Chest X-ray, PA view. Patient: 43 years old, sex F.
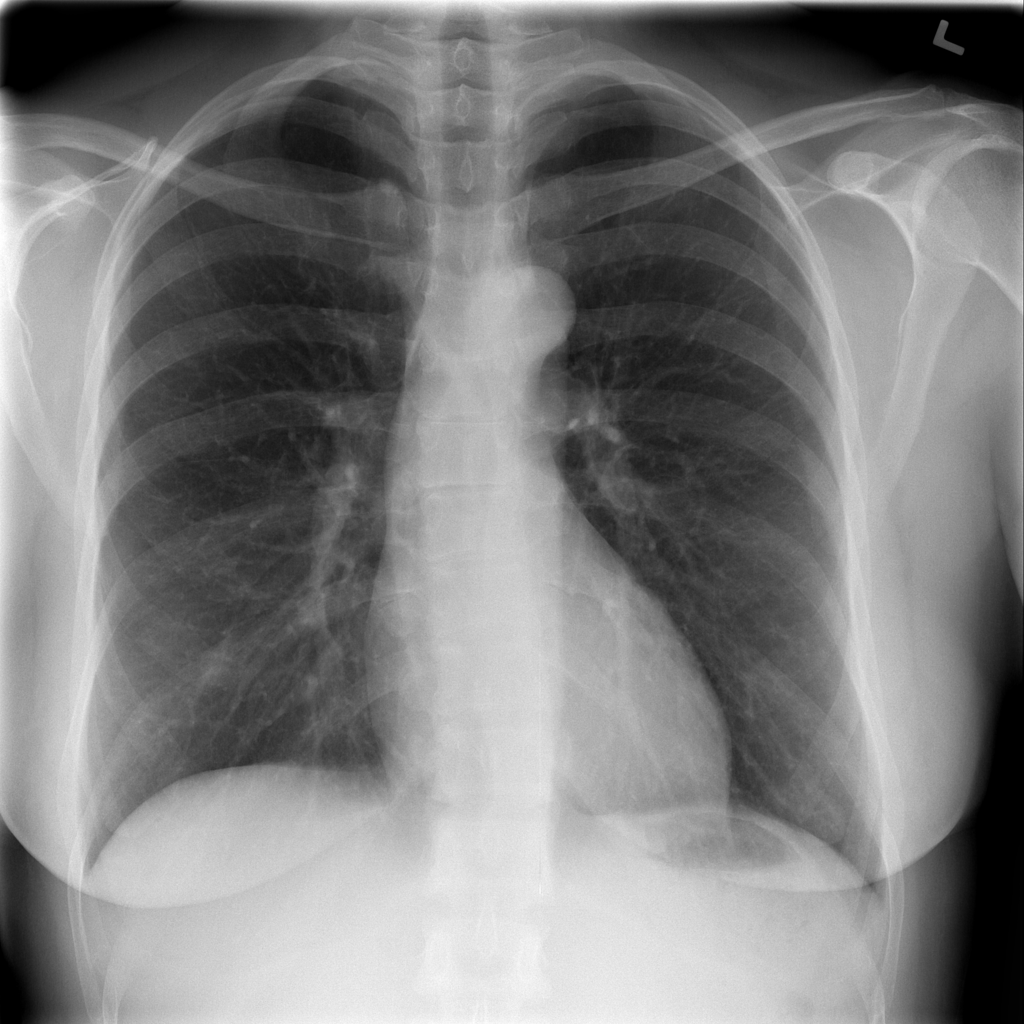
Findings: No Finding